Question: <URL>
I want to extract all city names as shown below:

I use the following code (for only extract one field), where xpath is copy from chrome
'''
from lxml import html
import requests
page = requests.get('http://en.wikipedia.org/wiki/List_of_cities_in_China')
tree = html.fromstring(page.text)
huabeiTree=tree.xpath('//*[@id="mw-content-text"]/table[3]/tbody/tr[1]/td[1]/a/text()')
print huabeiTree
'''
Nothing appears.
My ultimate goal is to extract all cities in the list, may I know how to achieve this?
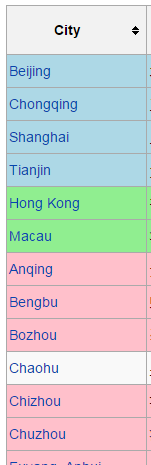
Answer: '''
from lxml import html
import requests
page = requests.get('http://en.wikipedia.org/wiki/List_of_cities_in_China')
tree = html.fromstring(page.text)
huabeiTree=tree.xpath('//table[@class="wikitable sortable"]')
list_of_cities_table = huabeiTree[0] # table[0] is what we need
# Iterate over the table, get all the <tr> nodes
#then get the values of cities with tr[0][0].text
for tr in list_of_cities_table:
if tr[0].tag == 'td':
print tr[0][0].text
'''
It prints a list of 656 cities, starting from Beijing till Zhuji.
P.S. Maybe this is not so elegant. Could be improved with better 'Xpath' expression.